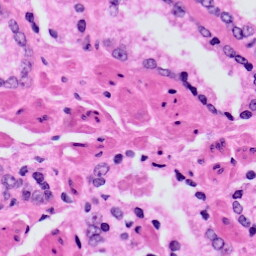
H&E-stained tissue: Prostate